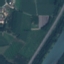
Land use / land cover class: Highway